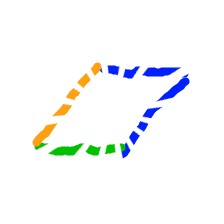
Shape: parallelogram